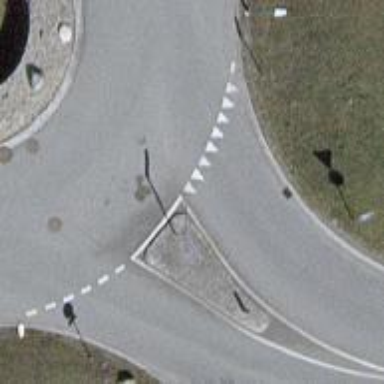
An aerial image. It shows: Tertiary road made of asphalt leading to roundabout junction.